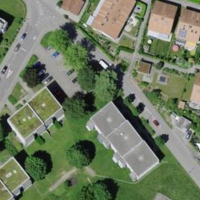
EUNIS habitat code: 55
Species observed at this site:
Cerastium glomeratum